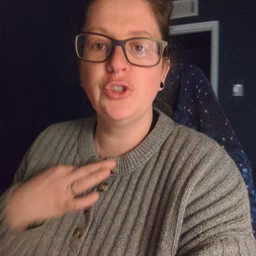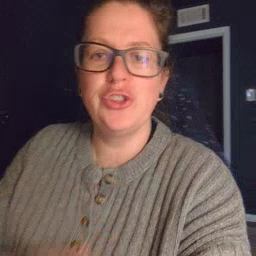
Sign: shirt